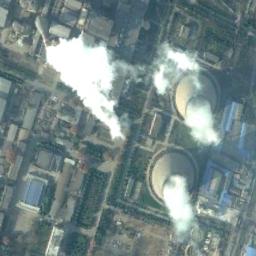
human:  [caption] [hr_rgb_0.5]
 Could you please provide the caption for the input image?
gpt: There are many buildings next to the thermal power station .

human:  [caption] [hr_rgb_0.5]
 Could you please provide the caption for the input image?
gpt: In the thermal power station, there are neatly planned factories and good greenery  There are two cooling towers that emit steam, and a smoking chimney .

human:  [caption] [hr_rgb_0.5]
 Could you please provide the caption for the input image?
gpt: There are three thermal power stations, and two of them are emitting heavy smoke .

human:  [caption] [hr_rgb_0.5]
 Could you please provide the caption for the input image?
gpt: The thermal power station is next to some buildings with white mist above .

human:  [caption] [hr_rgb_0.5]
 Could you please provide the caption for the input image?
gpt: There are many buildings and several chimneys on the thermal power station .